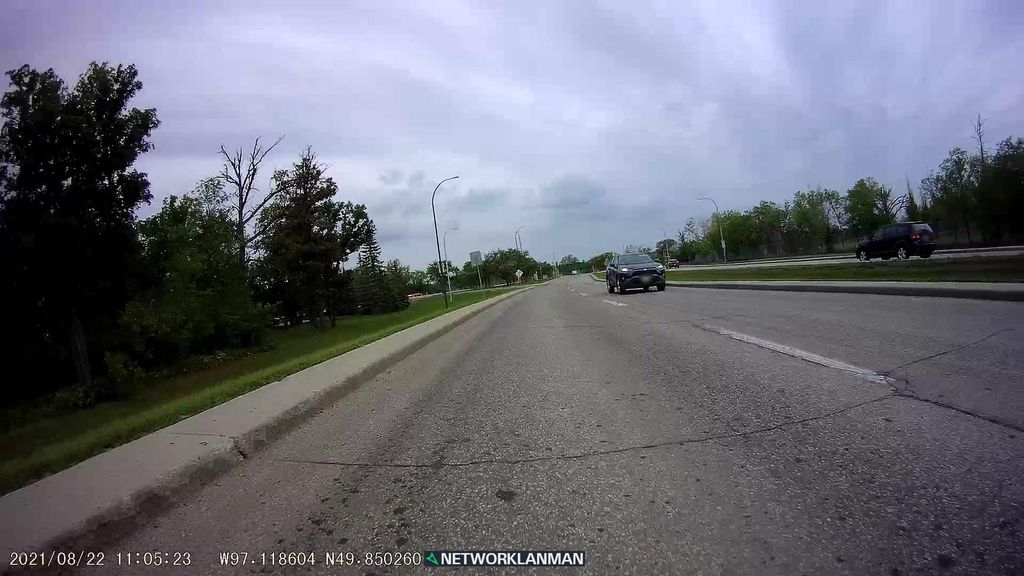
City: winnipeg